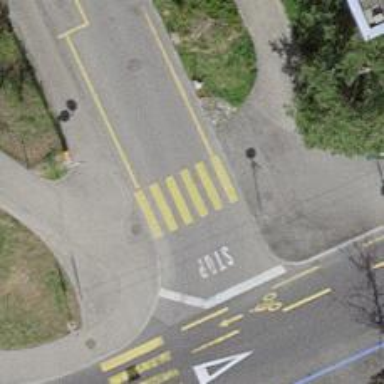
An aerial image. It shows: Uncontrolled zebra crossing with zebra markings.